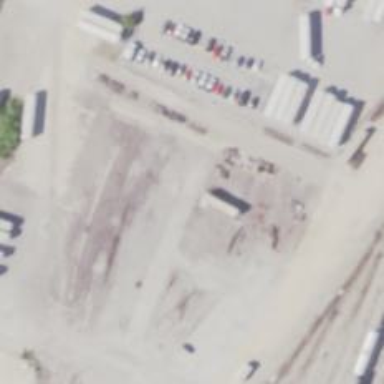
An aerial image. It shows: Unused railway yard.